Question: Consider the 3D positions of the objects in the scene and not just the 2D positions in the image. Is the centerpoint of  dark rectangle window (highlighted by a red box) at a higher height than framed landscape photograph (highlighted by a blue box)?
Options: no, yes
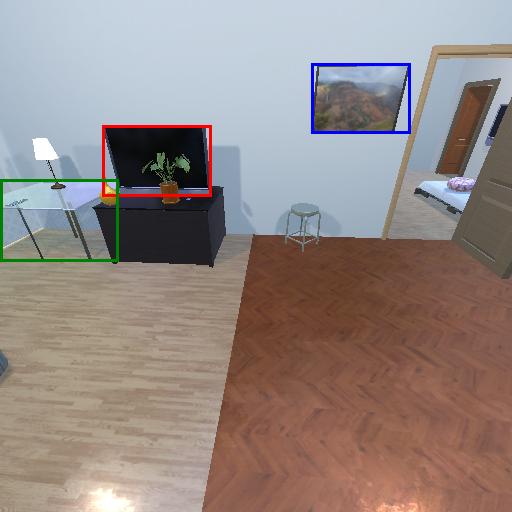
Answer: no